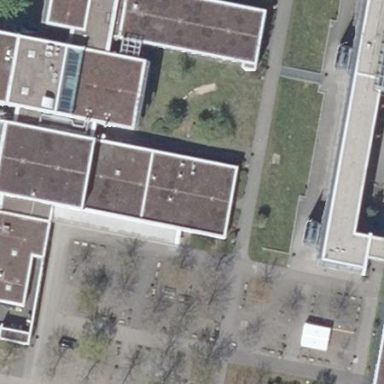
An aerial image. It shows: Part of building.